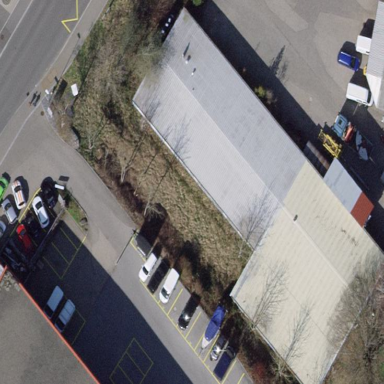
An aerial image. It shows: Industrial building.